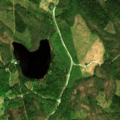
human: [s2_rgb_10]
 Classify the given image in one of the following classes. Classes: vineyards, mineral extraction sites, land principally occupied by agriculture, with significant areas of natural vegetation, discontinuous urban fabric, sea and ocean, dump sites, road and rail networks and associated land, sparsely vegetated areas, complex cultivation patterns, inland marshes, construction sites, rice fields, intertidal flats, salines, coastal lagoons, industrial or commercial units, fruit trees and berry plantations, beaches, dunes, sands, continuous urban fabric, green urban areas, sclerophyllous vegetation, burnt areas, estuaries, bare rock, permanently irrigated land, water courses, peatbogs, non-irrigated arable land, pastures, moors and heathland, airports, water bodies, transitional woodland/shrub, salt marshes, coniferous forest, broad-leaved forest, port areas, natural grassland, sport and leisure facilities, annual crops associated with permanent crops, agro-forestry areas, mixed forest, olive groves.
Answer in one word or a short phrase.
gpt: coniferous forest, mixed forest, transitional woodland/shrub